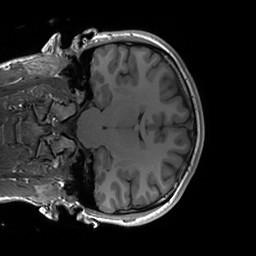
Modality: T1w
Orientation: coronal